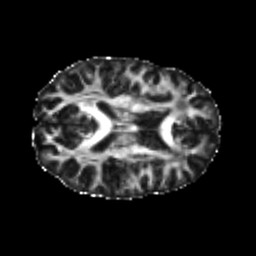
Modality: FA
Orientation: axial
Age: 25
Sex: female
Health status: healthy
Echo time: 0.074 s